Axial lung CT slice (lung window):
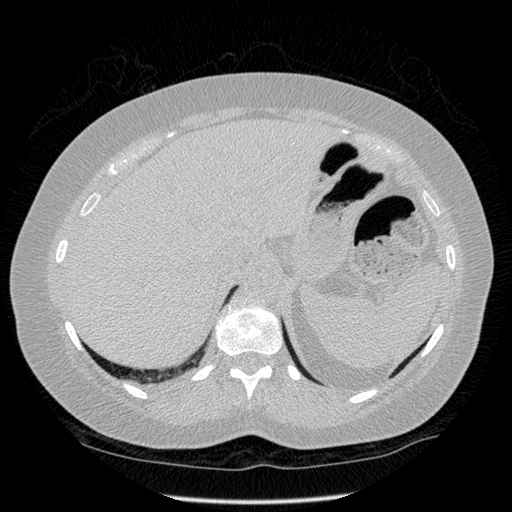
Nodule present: no